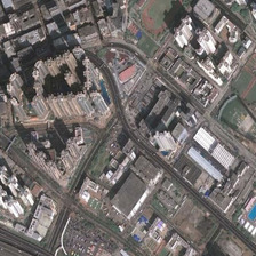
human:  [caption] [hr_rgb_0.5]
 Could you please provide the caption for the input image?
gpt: The height of a building on the ground.

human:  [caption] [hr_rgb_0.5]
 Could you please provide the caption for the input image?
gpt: The height of a building on the ground.

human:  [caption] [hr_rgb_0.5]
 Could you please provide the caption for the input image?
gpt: on the ground, sports ground in garden .

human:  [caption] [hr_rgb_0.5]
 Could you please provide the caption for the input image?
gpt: The height of a building on the ground.

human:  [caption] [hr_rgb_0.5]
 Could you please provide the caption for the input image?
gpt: The height of a building on the ground.